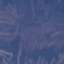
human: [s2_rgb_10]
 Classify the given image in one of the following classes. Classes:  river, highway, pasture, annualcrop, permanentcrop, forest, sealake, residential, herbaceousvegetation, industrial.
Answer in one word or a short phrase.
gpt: HerbaceousVegetation